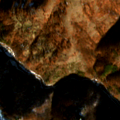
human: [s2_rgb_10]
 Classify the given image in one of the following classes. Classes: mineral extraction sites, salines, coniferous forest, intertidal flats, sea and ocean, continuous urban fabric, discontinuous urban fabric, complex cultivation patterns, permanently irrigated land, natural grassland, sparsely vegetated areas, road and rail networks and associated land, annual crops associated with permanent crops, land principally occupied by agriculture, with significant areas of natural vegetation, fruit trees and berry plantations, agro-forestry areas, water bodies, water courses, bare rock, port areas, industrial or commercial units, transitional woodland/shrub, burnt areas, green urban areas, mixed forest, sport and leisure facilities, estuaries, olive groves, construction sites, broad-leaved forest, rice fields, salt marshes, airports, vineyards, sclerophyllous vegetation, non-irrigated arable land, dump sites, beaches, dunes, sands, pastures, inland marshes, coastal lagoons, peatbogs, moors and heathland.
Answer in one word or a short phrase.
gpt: broad-leaved forest, natural grassland, transitional woodland/shrub